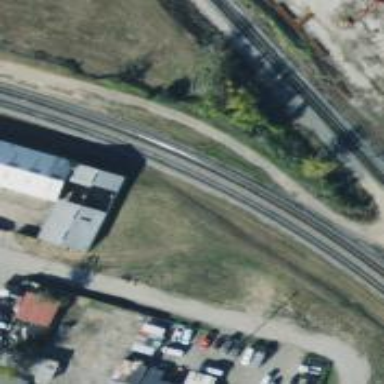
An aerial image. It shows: Railway siding for service.